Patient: sex M, age 65
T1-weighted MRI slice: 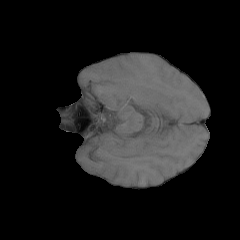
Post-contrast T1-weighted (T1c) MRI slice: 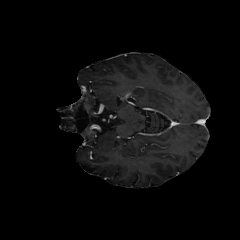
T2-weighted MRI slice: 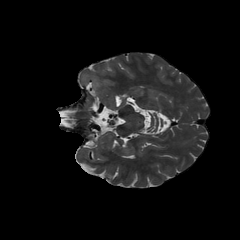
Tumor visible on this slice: no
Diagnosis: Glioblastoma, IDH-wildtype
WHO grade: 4